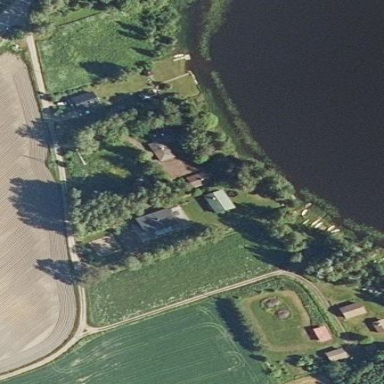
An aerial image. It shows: Farmyard area.